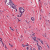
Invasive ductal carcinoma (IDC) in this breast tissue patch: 1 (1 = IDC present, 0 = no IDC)